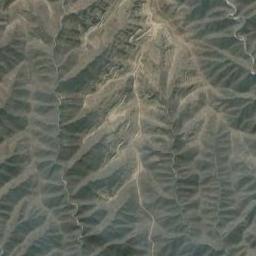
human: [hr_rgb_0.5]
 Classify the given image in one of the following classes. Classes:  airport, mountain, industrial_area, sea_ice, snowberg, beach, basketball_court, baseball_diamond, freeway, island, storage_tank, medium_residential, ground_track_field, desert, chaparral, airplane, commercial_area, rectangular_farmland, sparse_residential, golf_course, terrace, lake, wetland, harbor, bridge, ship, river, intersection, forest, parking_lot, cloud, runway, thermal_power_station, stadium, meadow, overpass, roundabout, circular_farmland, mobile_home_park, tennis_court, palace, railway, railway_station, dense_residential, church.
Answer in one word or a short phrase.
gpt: mountain